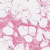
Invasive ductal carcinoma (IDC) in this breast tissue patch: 0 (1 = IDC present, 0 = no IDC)